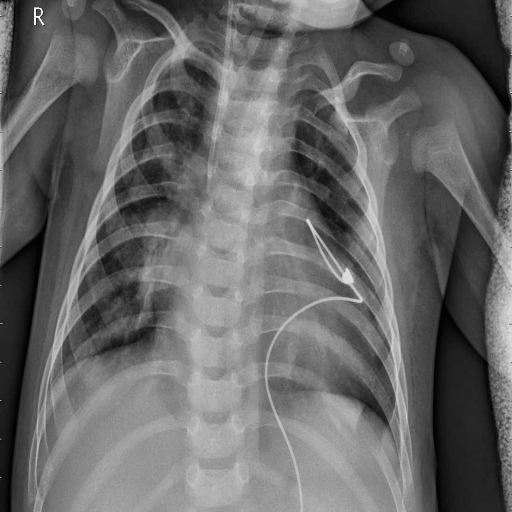
Finding: PNEUMONIA